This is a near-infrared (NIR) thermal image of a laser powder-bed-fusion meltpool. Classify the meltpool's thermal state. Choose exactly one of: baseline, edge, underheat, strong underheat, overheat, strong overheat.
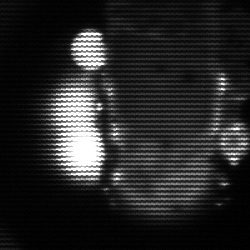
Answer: strong underheat